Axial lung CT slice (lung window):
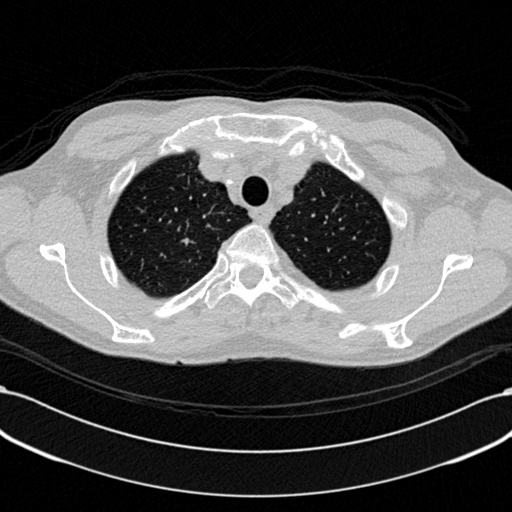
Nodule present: no